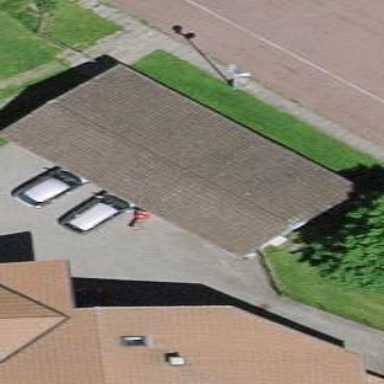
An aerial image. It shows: Garage building.